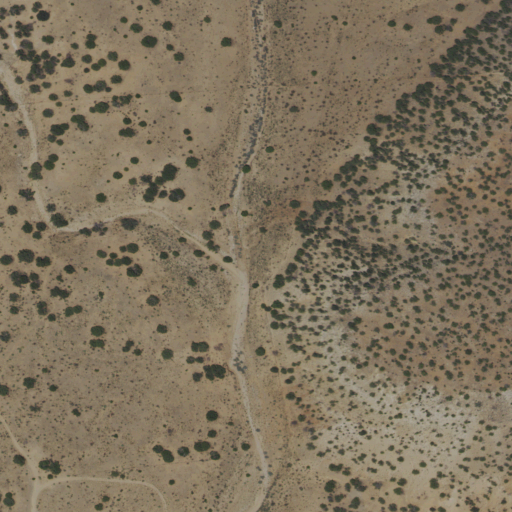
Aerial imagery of valley in New Mexico named Canon Cueva containing shrub and evergreen forest